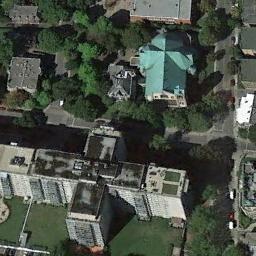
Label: church